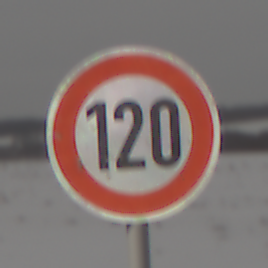
Verkehrszeichen: Geschwindigkeit120
Umgebung: Outdoor, Nature
Tageszeit: MorningAfternoon
Wetter: Overcast
Licht: Natural
Jahreszeit: Winter
Kontrast: LowContrast